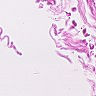
Metastatic tissue present: no